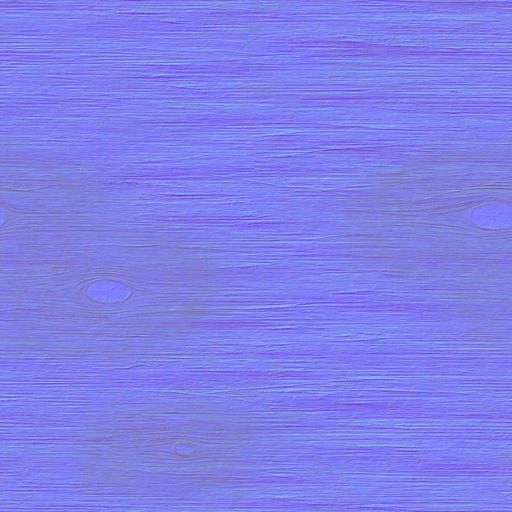
wood